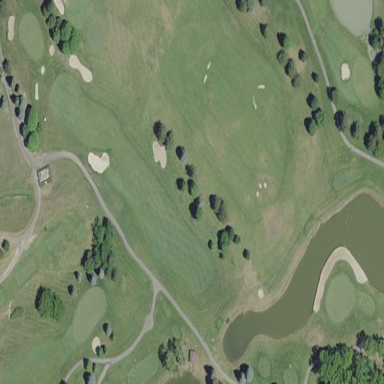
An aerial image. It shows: Golf fairway surrounded by grass.